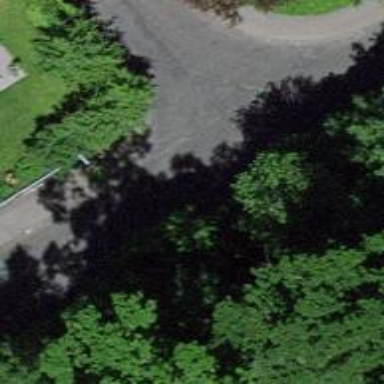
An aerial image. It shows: Residential road with asphalt surface. There is sidewalk on the left side.